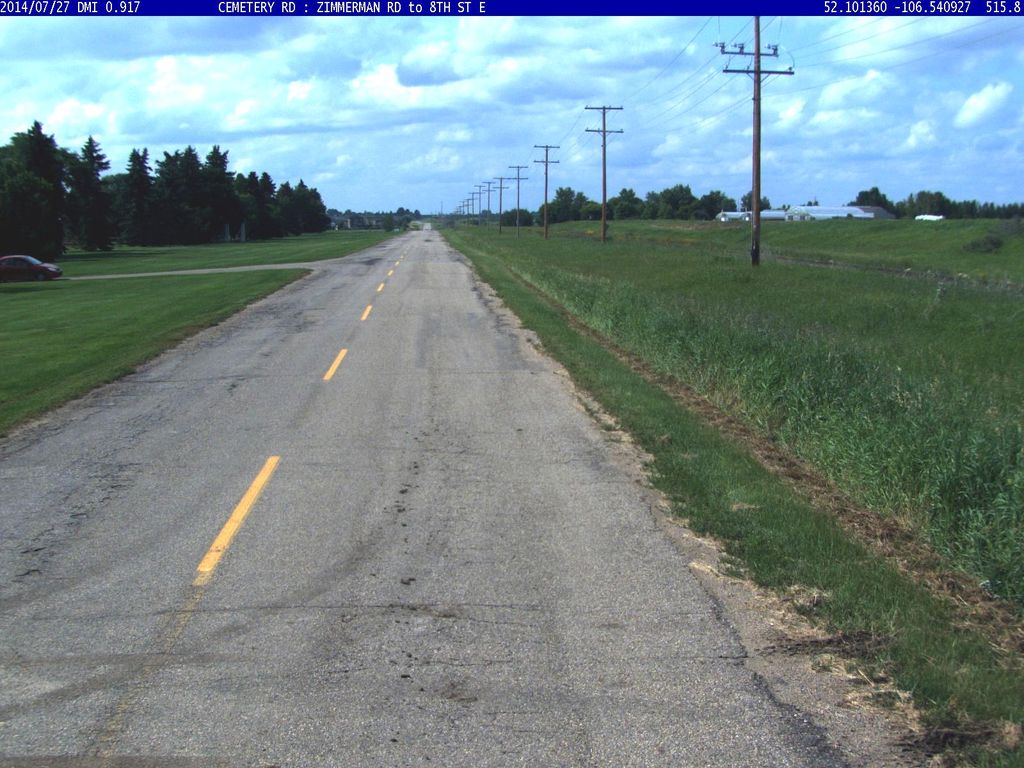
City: saskatoon